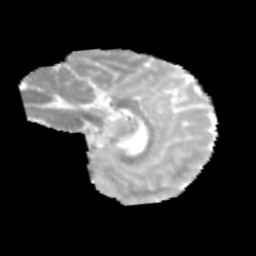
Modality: MD
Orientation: sagittal
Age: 10
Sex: male
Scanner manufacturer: siemens
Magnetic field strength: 3 T
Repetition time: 3.8 s
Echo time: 0.07 s